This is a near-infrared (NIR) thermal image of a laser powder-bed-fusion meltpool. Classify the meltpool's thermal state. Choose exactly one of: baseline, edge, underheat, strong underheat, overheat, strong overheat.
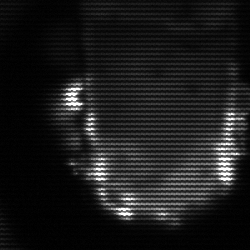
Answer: baseline